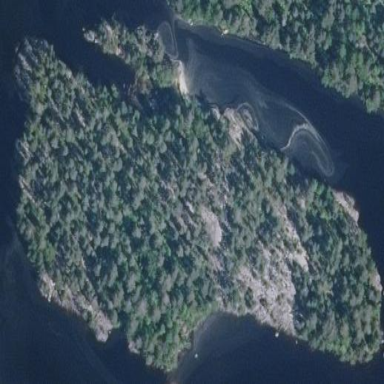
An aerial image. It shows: Islet surrounded by woodland.